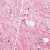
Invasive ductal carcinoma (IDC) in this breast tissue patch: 0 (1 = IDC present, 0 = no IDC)